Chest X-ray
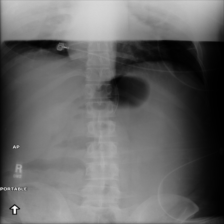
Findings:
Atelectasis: negative
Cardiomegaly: negative
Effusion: negative
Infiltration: negative
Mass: negative
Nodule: negative
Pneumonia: negative
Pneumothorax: negative
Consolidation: negative
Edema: negative
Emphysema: negative
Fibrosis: negative
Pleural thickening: negative
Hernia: negative